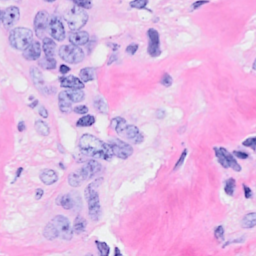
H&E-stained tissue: Breast